Interaction volume radius: 10 \u00c5
Interaction volume height: 45 \u00c5
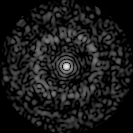
Disorder parameter: 0.8273